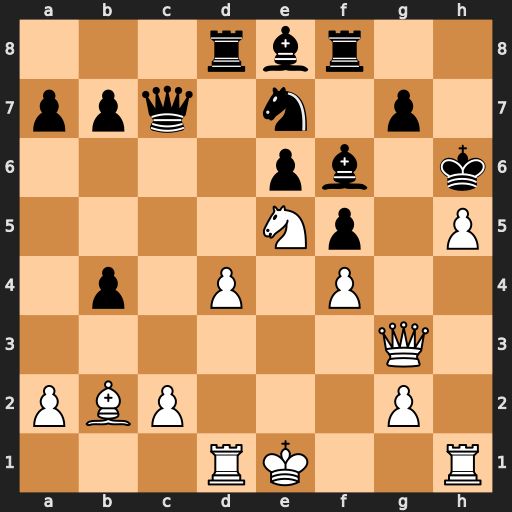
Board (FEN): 3rbr2/ppq1n1p1/4pb1k/4Np1P/1p1P1P2/6Q1/PBP3P1/3RK2R
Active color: w
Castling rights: K
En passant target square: -
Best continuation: Qg6+ Nxg6 hxg6+ Bh4+ Rxh4#